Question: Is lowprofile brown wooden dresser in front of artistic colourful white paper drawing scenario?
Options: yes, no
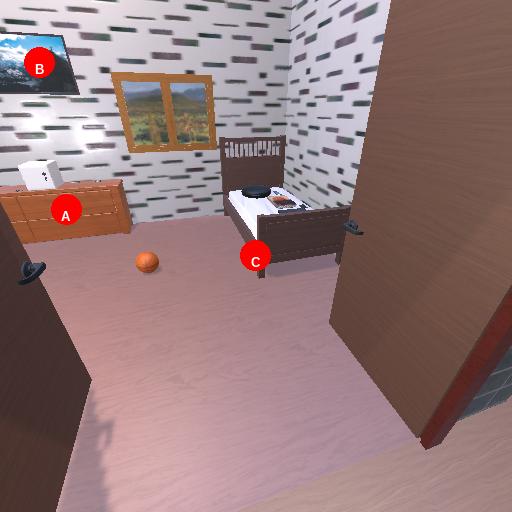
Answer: yes